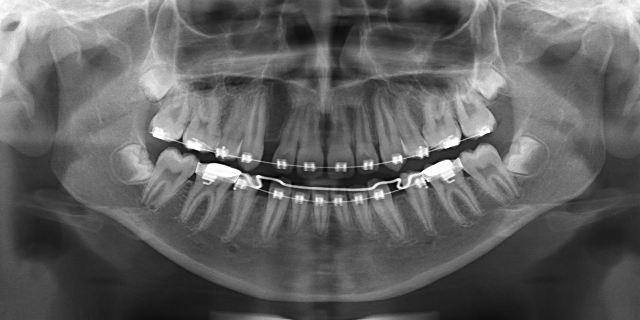
adult